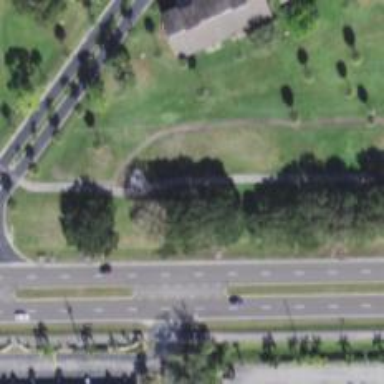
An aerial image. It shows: Golf cartpath that is also road path.